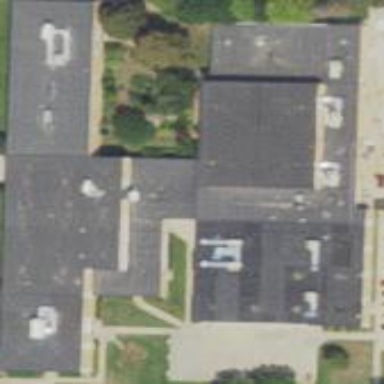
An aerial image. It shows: School building.